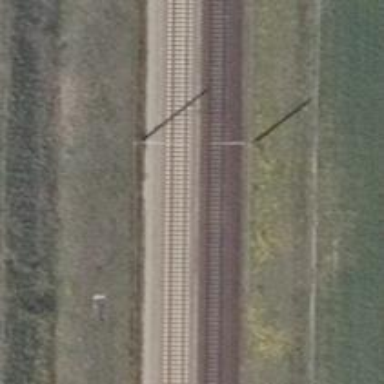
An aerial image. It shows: Milestone along the railway with catenary mast.